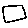
Label: square